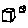
Label: square